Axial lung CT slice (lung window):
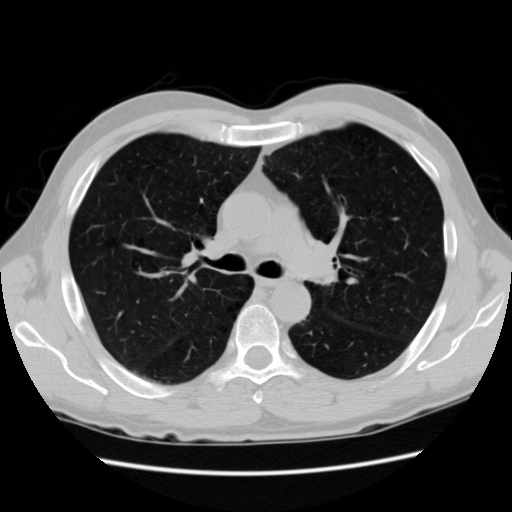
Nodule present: no